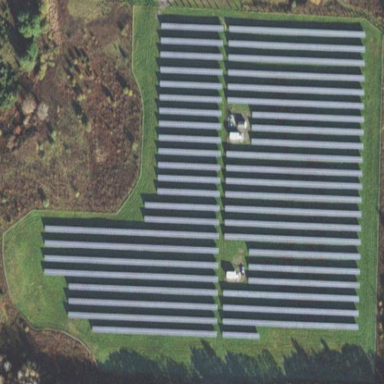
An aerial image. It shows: Solar power plant with photovoltaic solar panels surrounded by fence.